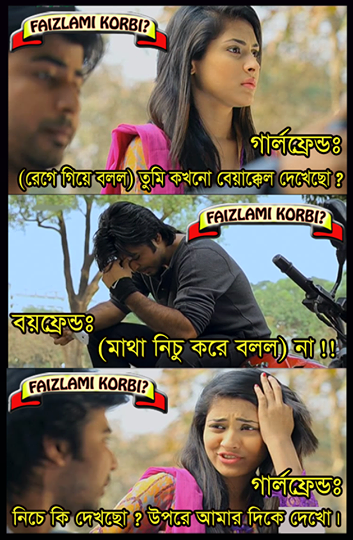
Caption: গার্লফ্রেন্ডঃ (রেগে গিয়ে বলল) তুমি কখনো বেয়াক্কেল দেখেছো?  বয়ফ্রেন্ডঃ (মাথা নিচু করে বলল) না!! গার্লফ্রেন্ডঃ নিচে কি দেখছো?  উপরে আমার দিকে দেখো।
Label: non-hate